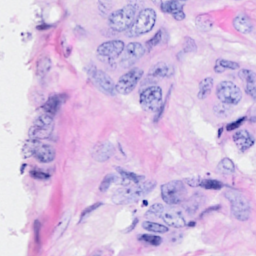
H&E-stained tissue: Breast